Field crop: maize
Growth stage: 2
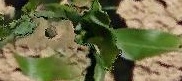
Species: maize